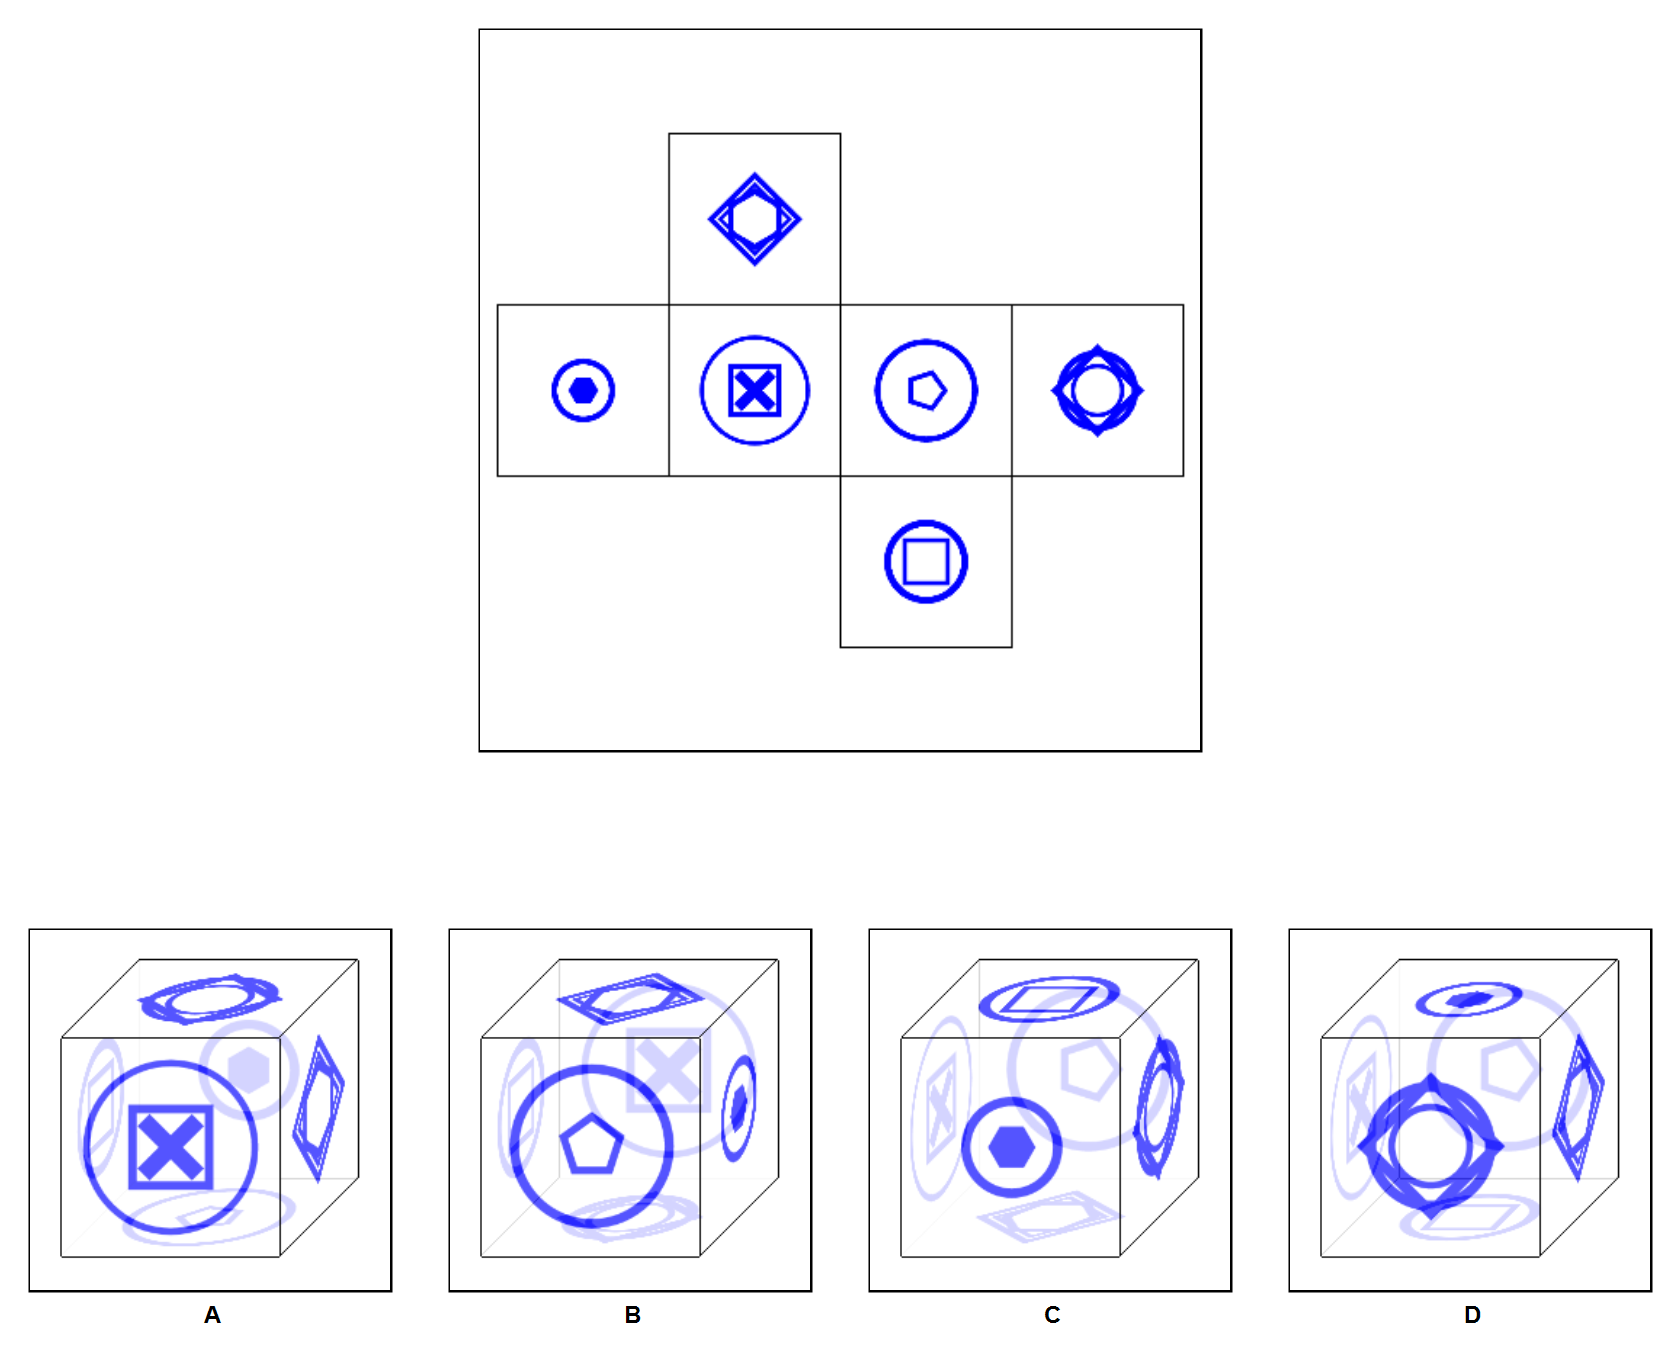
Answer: C